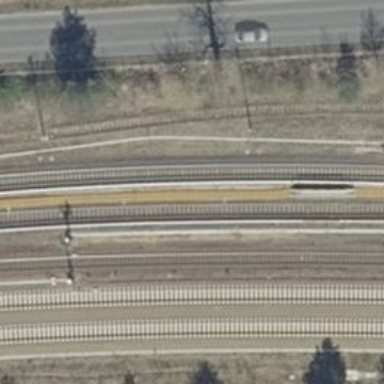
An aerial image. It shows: Electrified light rail railway.